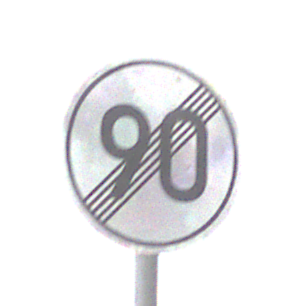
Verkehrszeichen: EndeGeschwindigkeit90
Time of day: Midday
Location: Outdoor (Nature)
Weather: PartlyCloudy
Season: NotSpecified
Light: Natural